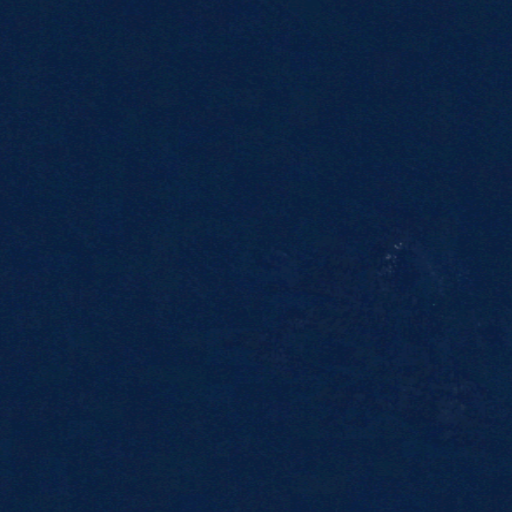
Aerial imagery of island in Washington named Gordon Island containing only open water